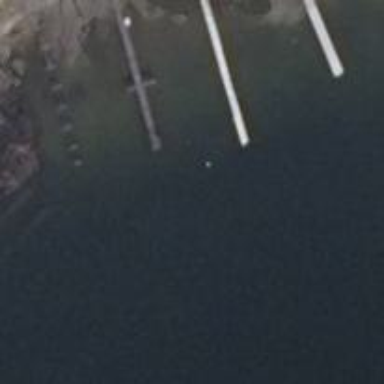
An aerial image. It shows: Man-made pier.